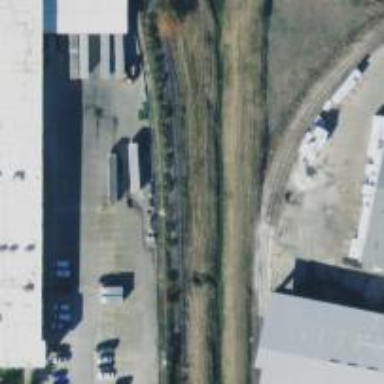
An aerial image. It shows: Disused railway spur service.